Question: I want to print something on terminal if macOS app (GUI based) opens from terminal.
---
## Situation
I'm building a macOS app that can build iOS project and upload IPA file on Dropbox. Everything working fine but now I want to setup this with Jenkins. For this, I'll launch the app from URISchemes with Workspace path, like this -
'''
open -W appbox://build?/Volumes/LongTime/TestProject/ABAppStoreTest
'''
This is working good too. But I can't able to print anything on terminal. All I want, to print current build output on terminal.

---
## AppBox Source Code
If you want to test this situation with appbox, you can pull the code from development branch <URL>
You'll also need to fill out this plist and put in your main project directory
<URL>
Thanks!
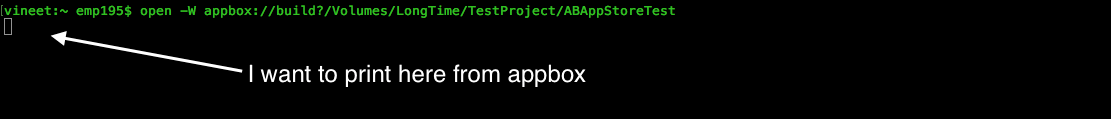
Answer: Applications initiated with are not tied to the terminal app. It will not show the output.
You can try to execute directly the binary inside the bundle. This way it will be executed as a child process, and his output will be shown:
'''
AppBox.app/Contents/MacOS/AppBox build=/Users/emp195/Documents/ProjectWorking/jenkinstest
'''